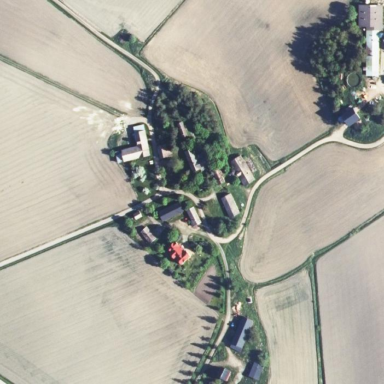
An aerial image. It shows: Farmyard area.